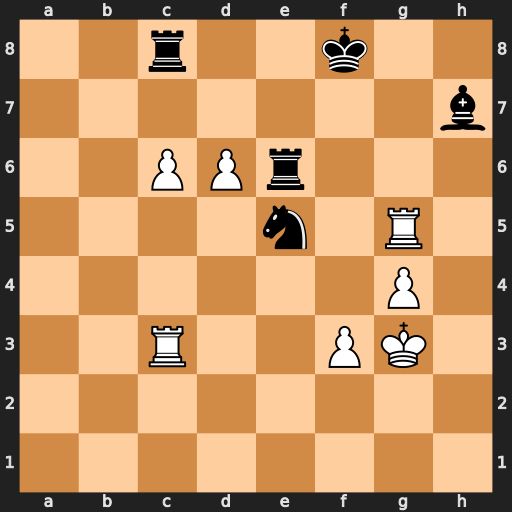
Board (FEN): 2r2k2/7b/2PPr3/4n1R1/6P1/2R2PK1/8/8
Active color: w
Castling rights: -
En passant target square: -
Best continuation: d7 Nxd7 cxd7 Rd8 Rc8